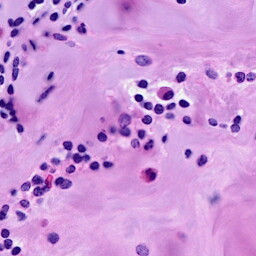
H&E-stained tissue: Breast